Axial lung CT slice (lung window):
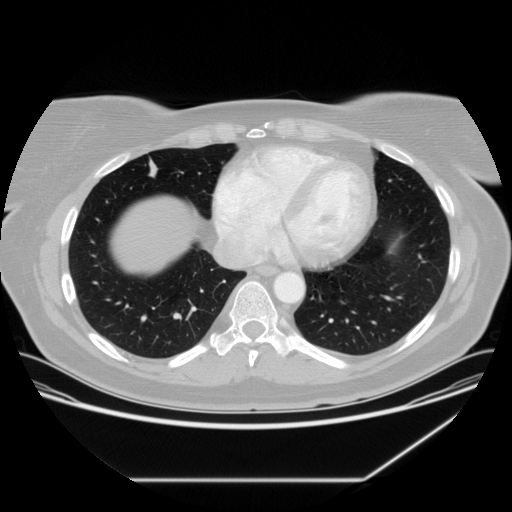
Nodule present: no